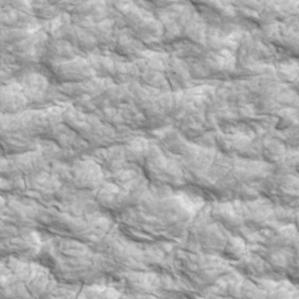
Label: non_frost